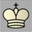
Piece: wK